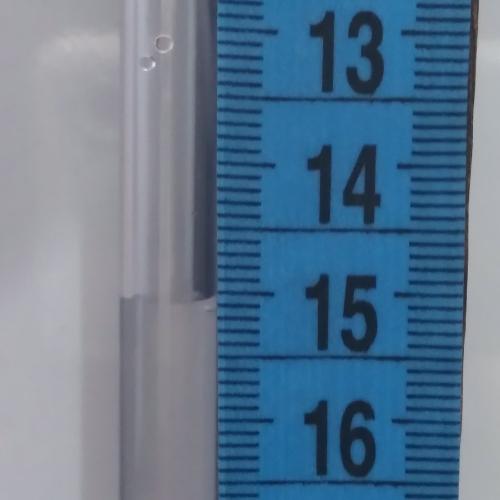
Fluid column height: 15.1 cm